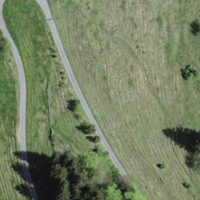
EUNIS habitat code: 44
Species observed at this site:
Sorbus aucuparia